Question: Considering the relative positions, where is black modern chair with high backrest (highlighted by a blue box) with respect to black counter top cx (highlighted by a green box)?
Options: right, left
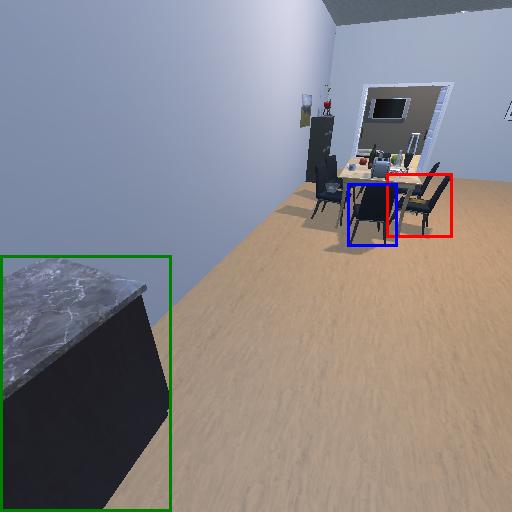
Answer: right